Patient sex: F
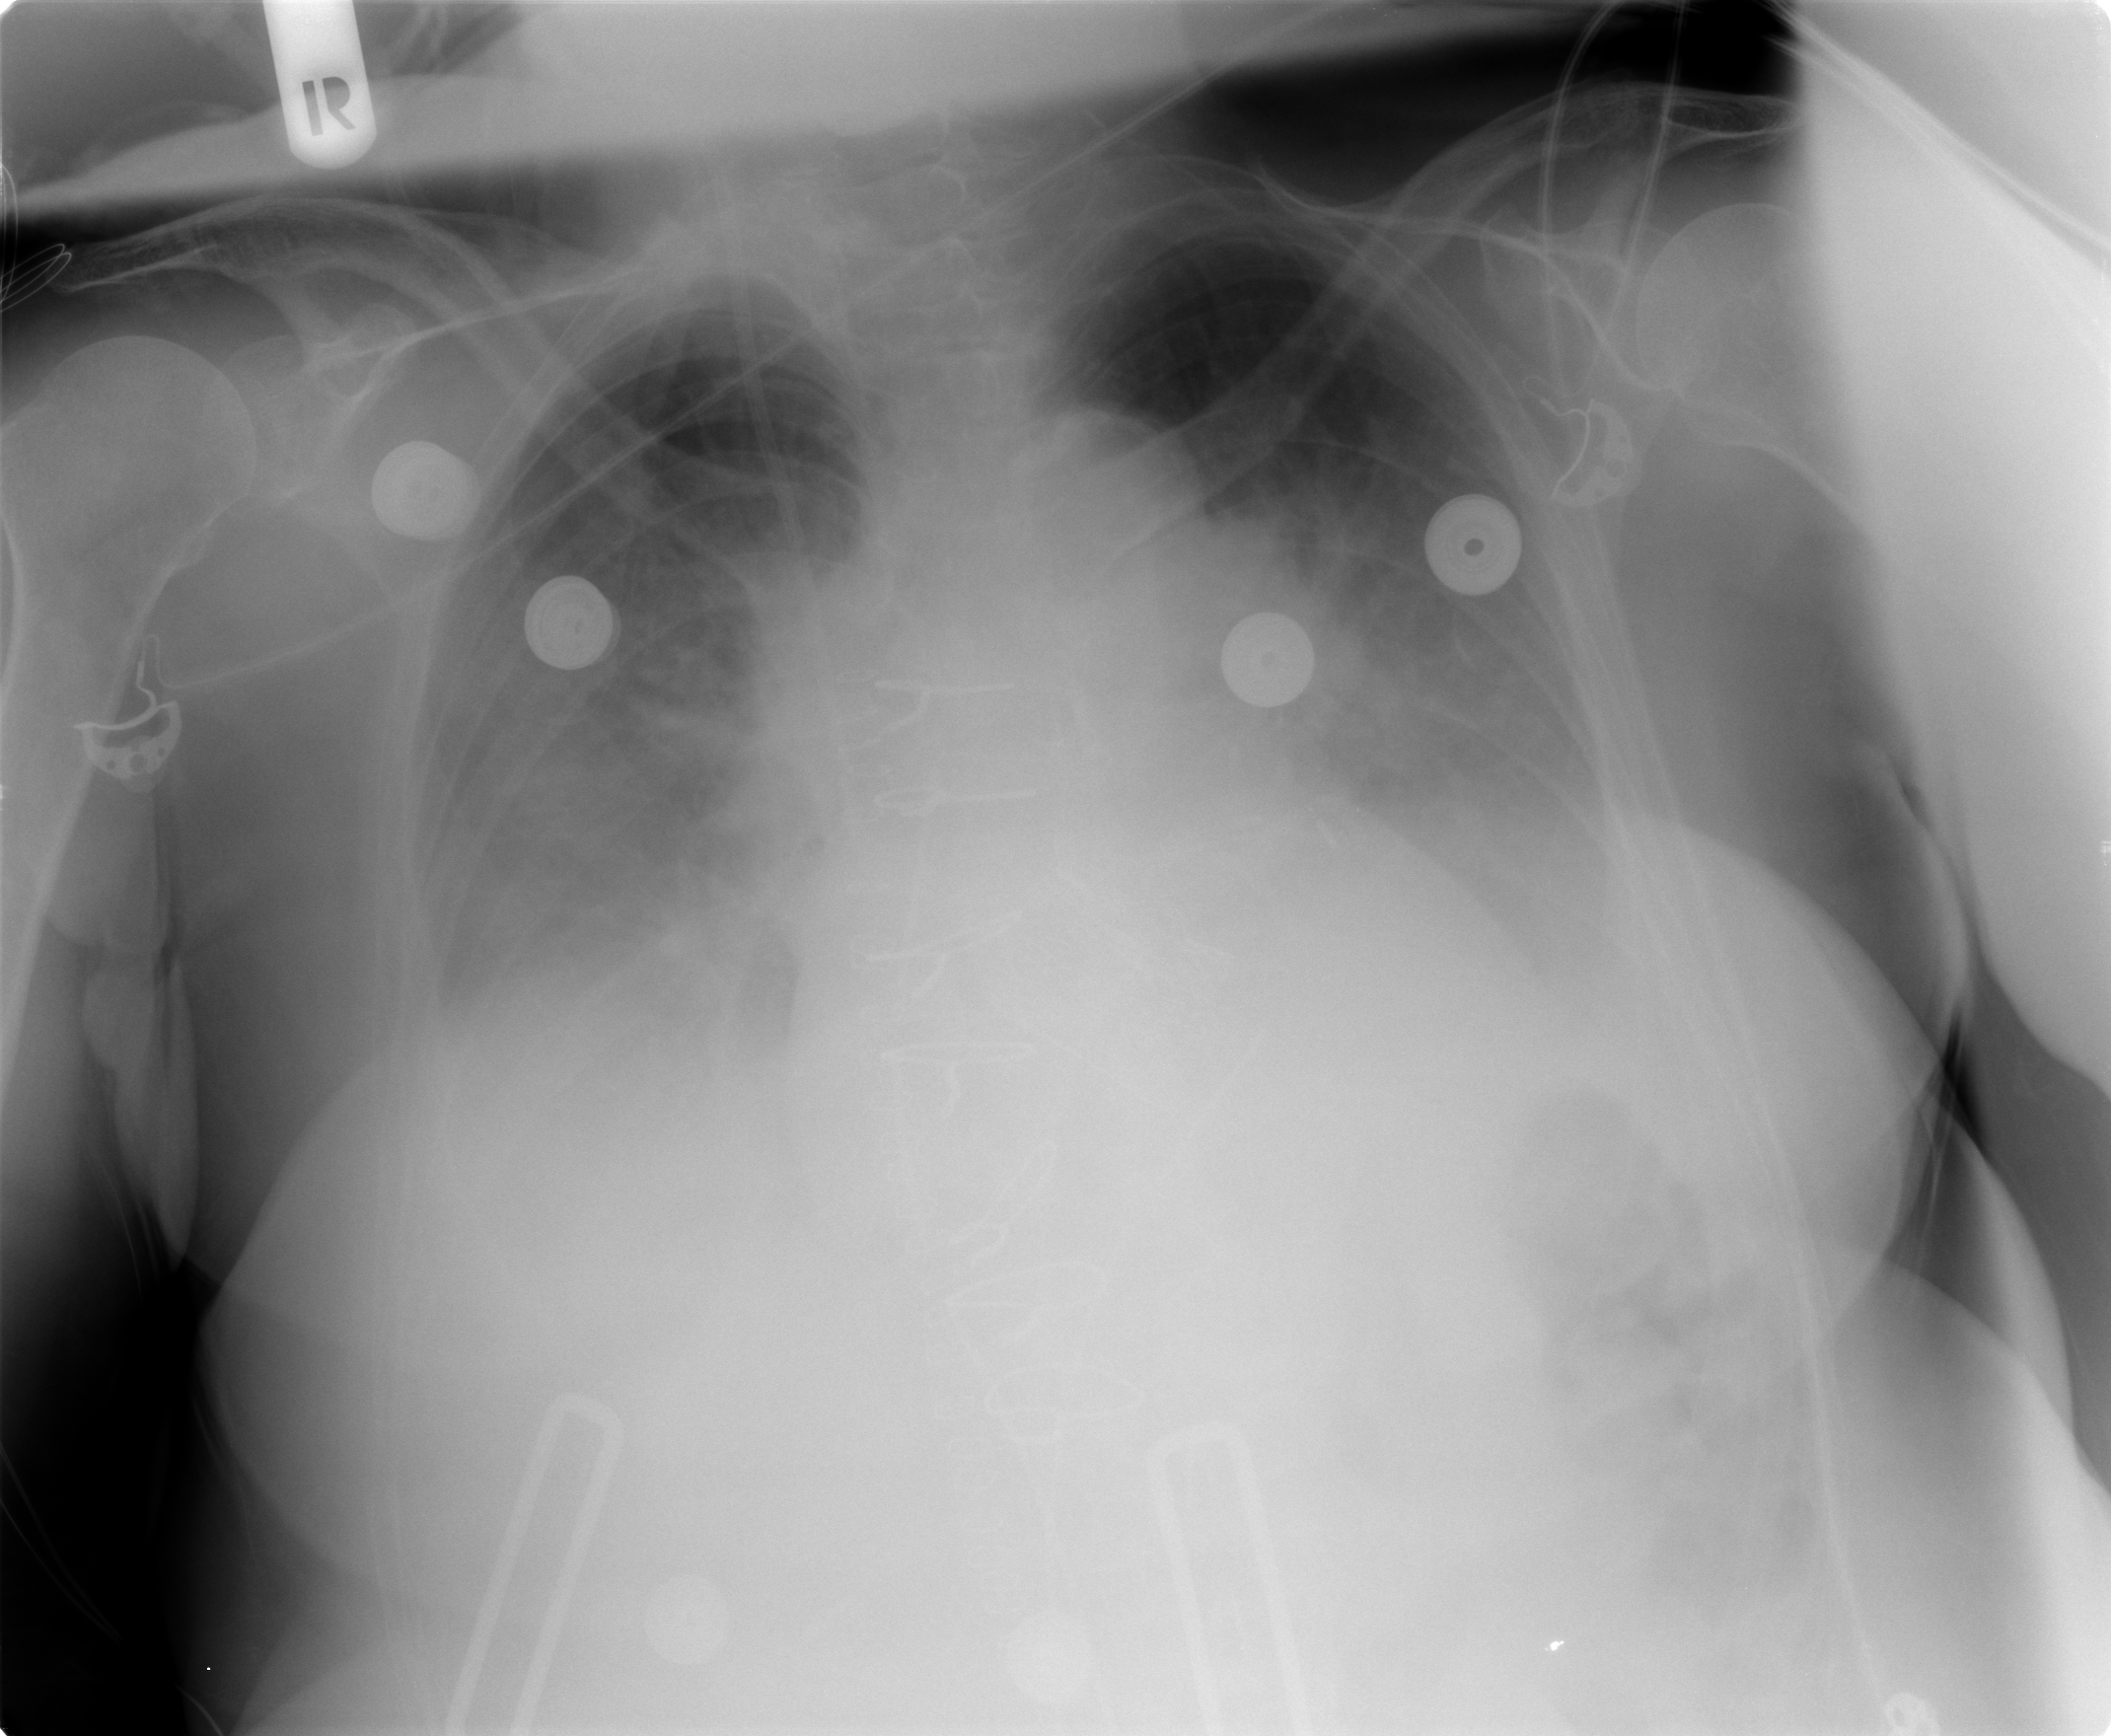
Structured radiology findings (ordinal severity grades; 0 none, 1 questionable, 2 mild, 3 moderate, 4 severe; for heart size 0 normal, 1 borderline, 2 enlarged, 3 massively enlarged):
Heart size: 0
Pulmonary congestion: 2
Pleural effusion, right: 2
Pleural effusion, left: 2
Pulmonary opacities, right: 2
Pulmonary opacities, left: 2
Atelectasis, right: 0
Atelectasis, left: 2